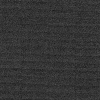
Atmospheric dust classification: dusty